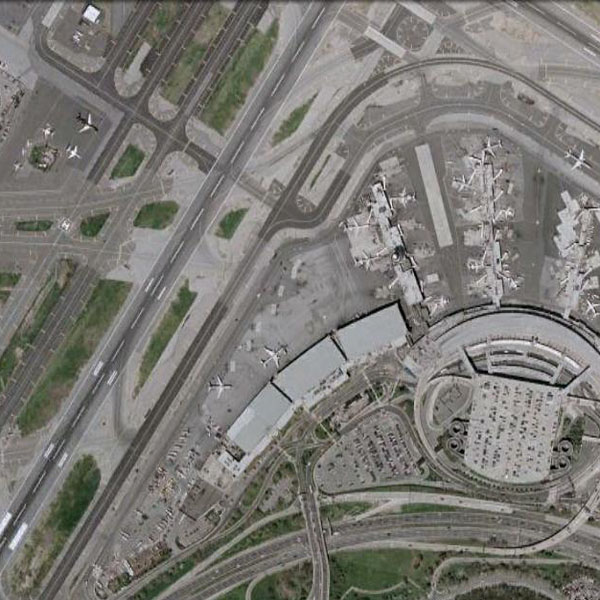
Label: Airport